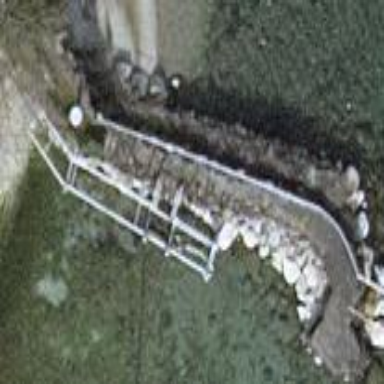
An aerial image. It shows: Breakwater structure.